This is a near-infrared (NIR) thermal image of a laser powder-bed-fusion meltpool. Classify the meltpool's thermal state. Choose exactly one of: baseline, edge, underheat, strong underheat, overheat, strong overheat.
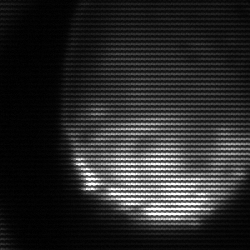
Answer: edge